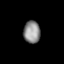
Tissue: lung
Cell type: Myeloid cells
Senescence score: 0.1934
Nuclear area (px): 364
Mean DAPI intensity: 141.335